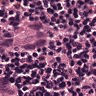
Metastatic tissue present: yes